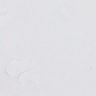
Metastatic tissue present: no